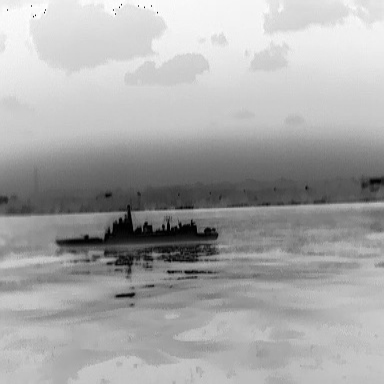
There is a warship in the infrared image.